Field crop: tomato
Growth stage: 1
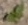
Species: solanum